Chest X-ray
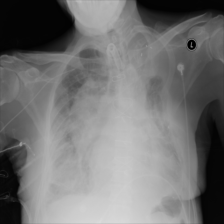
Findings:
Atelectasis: negative
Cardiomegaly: negative
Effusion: negative
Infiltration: positive
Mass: positive
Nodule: negative
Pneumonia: negative
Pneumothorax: negative
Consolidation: negative
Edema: negative
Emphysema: negative
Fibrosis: negative
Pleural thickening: negative
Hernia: negative